Question:
I have added a light white/gray color to the background to see what happens when the "Delete Confirmation" is on. My problem is that when the delete button animates on screen, it does not reposition the content of my cell so I have this strange overlapping issue. Could anybody please help me? Do I have to make my own animation etc for this? Thank you.
---
EDIT ADDED CODE: (I have removed the autoresizing because I don't get it to work..)
'''
- (UITableViewCell *)tableView:(UITableView *)tv cellForRowAtIndexPath:(NSIndexPath *)indexPath {
static NSString *LogCellId = @"LogCellId";
UITableViewCell *cell = [tv dequeueReusableCellWithIdentifier:LogCellId];
UILabel *lblSummary;
if (cell == nil) {
cell = [[[UITableViewCell alloc] initWithStyle:UITableViewCellStyleDefault reuseIdentifier:LogCellId] autorelease];
lblSummary = [[[UILabel alloc] initWithFrame:CGRectMake(10.0, 10.0, 260.0, 30.0)] autorelease];
lblSummary.font = [UIFont fontWithName:@"Helvetica-Bold" size:13];
lblSummary.tag = SUMMARY_TAG;
lblSummary.lineBreakMode = UILineBreakModeTailTruncation;
lblSummary.opaque = YES;
lblSummary.backgroundColor = [UIColor colorWithRed:240.0/255.0 green:240.0/255.0 blue:240.0/255.0 alpha:1.0];
[cell.contentView addSubview:lblSummary];
cell.contentView.backgroundColor = [UIColor colorWithRed:240.0/255.0 green:240.0/255.0 blue:240.0/255.0 alpha:1.0];
} else {
lblSummary = (UILabel *)[cell viewWithTag:SUMMARY_TAG];
}
lblSummary.text = [self.logList objectAtIndex:[indexPath row]];
return cell;
}
'''
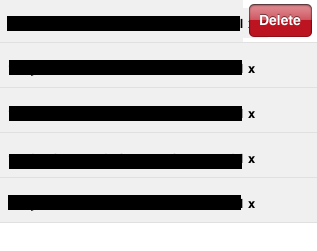
Answer: You have most likely added your control/s to the cell-view itself. Dont do that but add your control/s to the 'UITableViewCell.contentView' - that will make sure that your cell gets properly animated when switching to edit-mode.
Also make sure your just control/s have 'autoresizingMask = UIViewAutoresizingFlexibleWidth;' set.